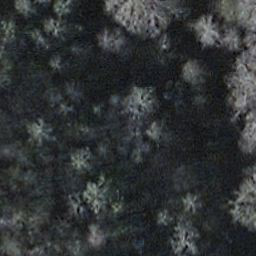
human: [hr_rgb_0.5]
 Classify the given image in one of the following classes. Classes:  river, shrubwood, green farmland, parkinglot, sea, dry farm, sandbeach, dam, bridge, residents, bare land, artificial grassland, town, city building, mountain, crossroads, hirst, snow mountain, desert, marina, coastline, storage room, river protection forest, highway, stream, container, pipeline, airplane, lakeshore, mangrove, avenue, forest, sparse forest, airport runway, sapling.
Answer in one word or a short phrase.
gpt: shrubwood